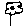
Label: flower